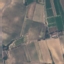
Label: PermanentCrop